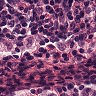
Metastatic tissue present: no